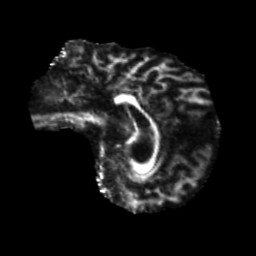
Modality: FA
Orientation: sagittal
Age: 42
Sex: male
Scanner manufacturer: siemens
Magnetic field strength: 3 T
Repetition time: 5.25 s
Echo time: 0.08 s